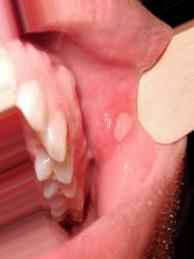
Condition: Mouth Ulcer